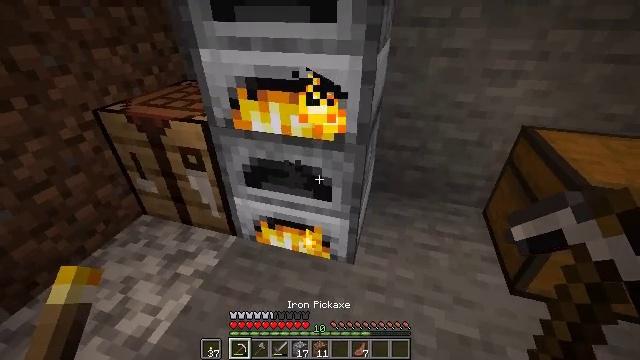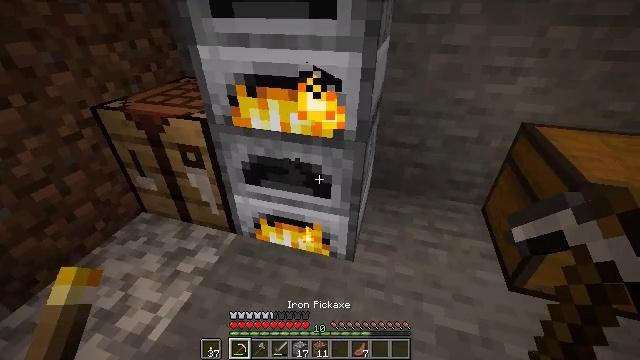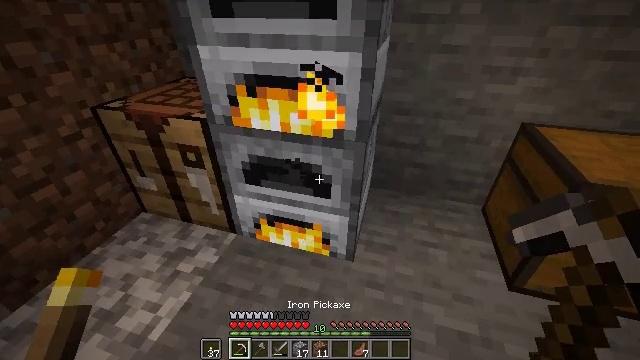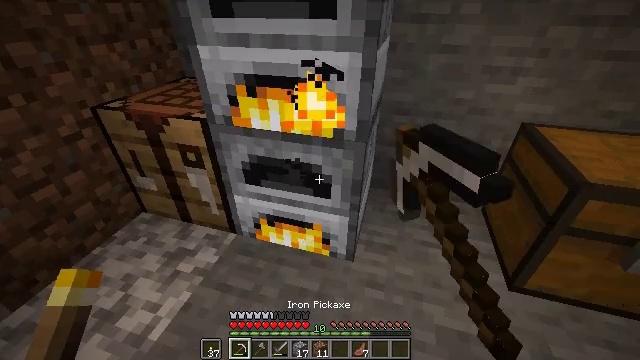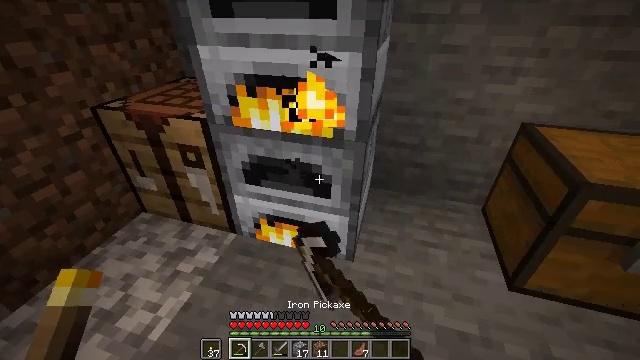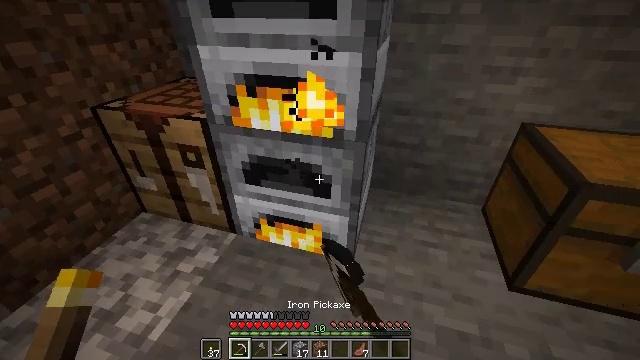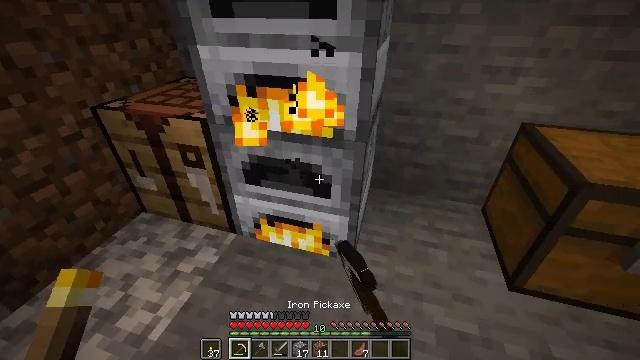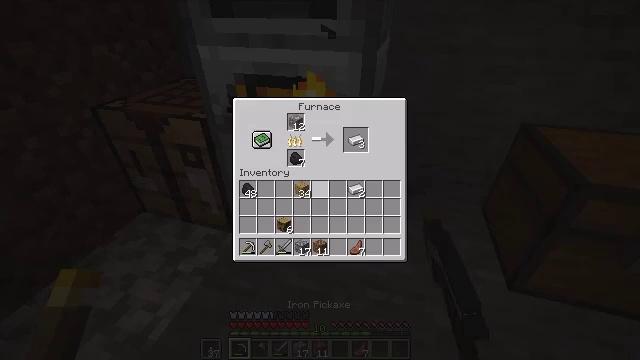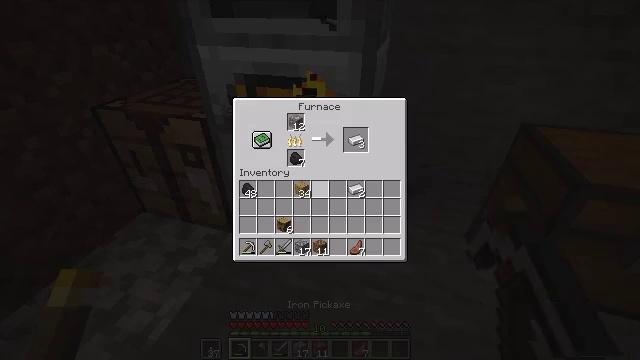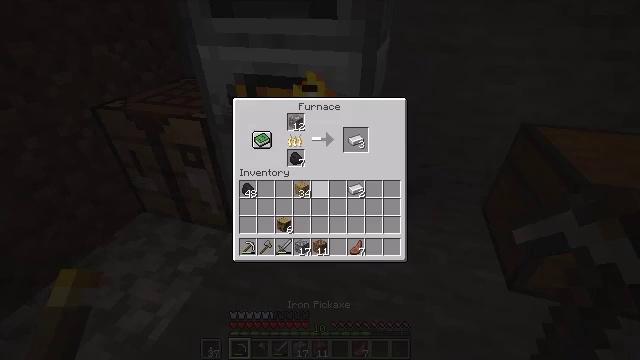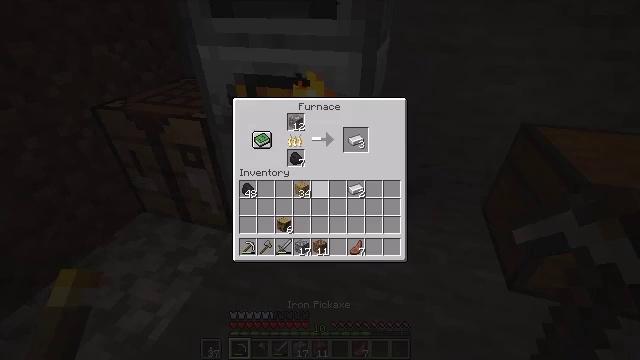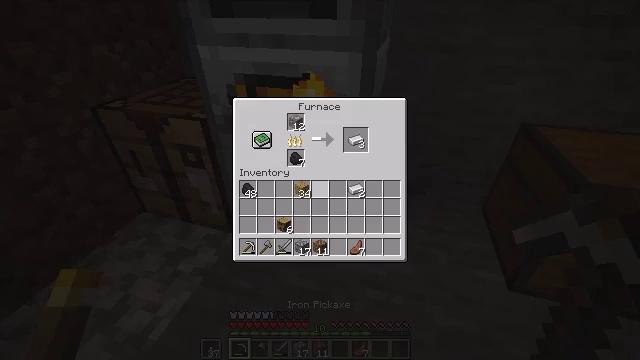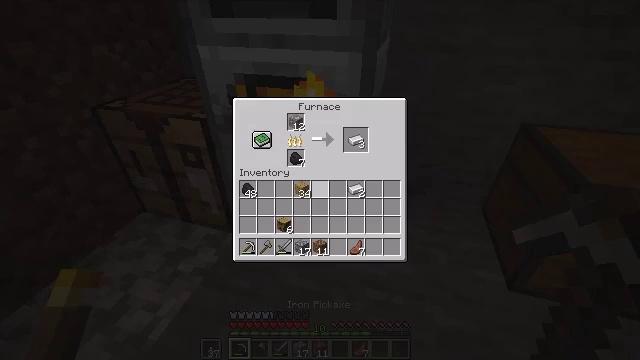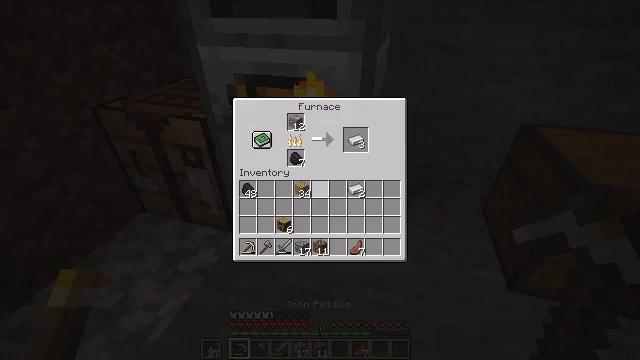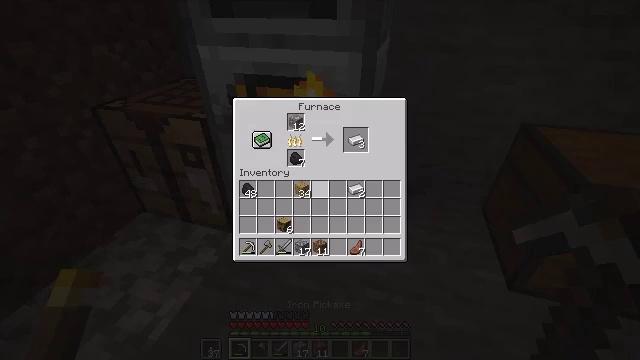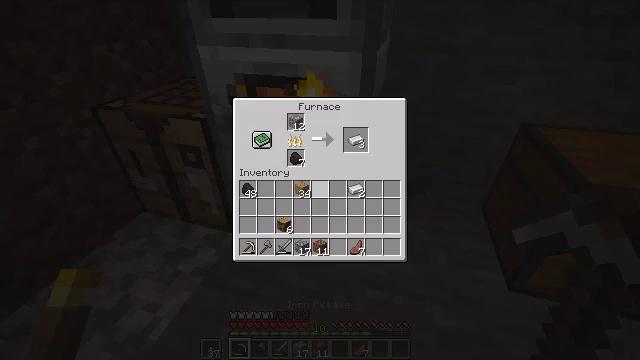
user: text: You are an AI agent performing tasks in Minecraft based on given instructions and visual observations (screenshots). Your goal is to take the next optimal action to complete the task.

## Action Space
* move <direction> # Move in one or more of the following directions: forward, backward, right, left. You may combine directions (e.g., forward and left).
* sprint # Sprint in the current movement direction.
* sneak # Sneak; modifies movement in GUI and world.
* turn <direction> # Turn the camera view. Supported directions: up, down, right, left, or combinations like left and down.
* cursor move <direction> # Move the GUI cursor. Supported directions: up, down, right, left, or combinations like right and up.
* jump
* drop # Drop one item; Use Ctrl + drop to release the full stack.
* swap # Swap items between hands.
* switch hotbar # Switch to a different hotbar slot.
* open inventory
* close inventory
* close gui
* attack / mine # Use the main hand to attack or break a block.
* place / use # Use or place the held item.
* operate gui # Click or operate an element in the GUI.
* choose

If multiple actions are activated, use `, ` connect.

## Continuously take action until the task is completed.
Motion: motion action
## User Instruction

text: Gather oak leaves by attacking.
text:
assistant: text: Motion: no_op
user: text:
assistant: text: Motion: use / place
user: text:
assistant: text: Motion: use / place
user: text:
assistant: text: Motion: use / place
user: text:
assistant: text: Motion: no_op
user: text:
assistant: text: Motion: no_op
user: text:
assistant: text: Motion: open gui
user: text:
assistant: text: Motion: no_op
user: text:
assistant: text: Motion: no_op
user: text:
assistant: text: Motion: no_op
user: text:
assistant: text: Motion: no_op
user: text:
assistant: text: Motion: no_op
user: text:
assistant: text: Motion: no_op
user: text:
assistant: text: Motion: no_op
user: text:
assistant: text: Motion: no_op
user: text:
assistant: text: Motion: no_op
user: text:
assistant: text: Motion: no_op
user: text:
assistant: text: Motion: no_op
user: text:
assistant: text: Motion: close gui
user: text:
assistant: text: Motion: no_op
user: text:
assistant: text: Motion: turn left and up
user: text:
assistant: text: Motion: turn left and up
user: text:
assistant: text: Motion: turn left and up
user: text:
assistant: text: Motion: turn left and up
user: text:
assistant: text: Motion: turn left
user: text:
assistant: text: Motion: no_op
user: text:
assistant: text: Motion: turn left
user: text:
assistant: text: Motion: no_op
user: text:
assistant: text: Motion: no_op
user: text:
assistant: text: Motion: no_op